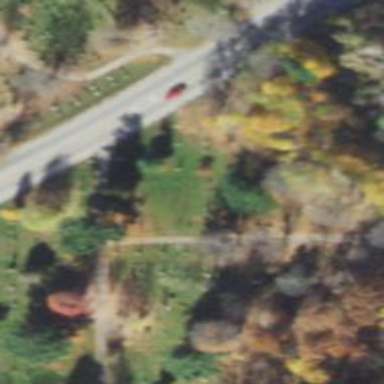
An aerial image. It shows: Cemetery.